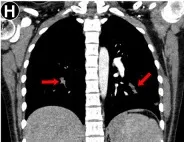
Chest computed tomography (CT) images of the patient. The left inferior pulmonary artery , consistent with clots.
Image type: radiology (ct)